Question: The picture describes a maze problem, where green is the starting position and red is the end point. Find the length of the shortest path.
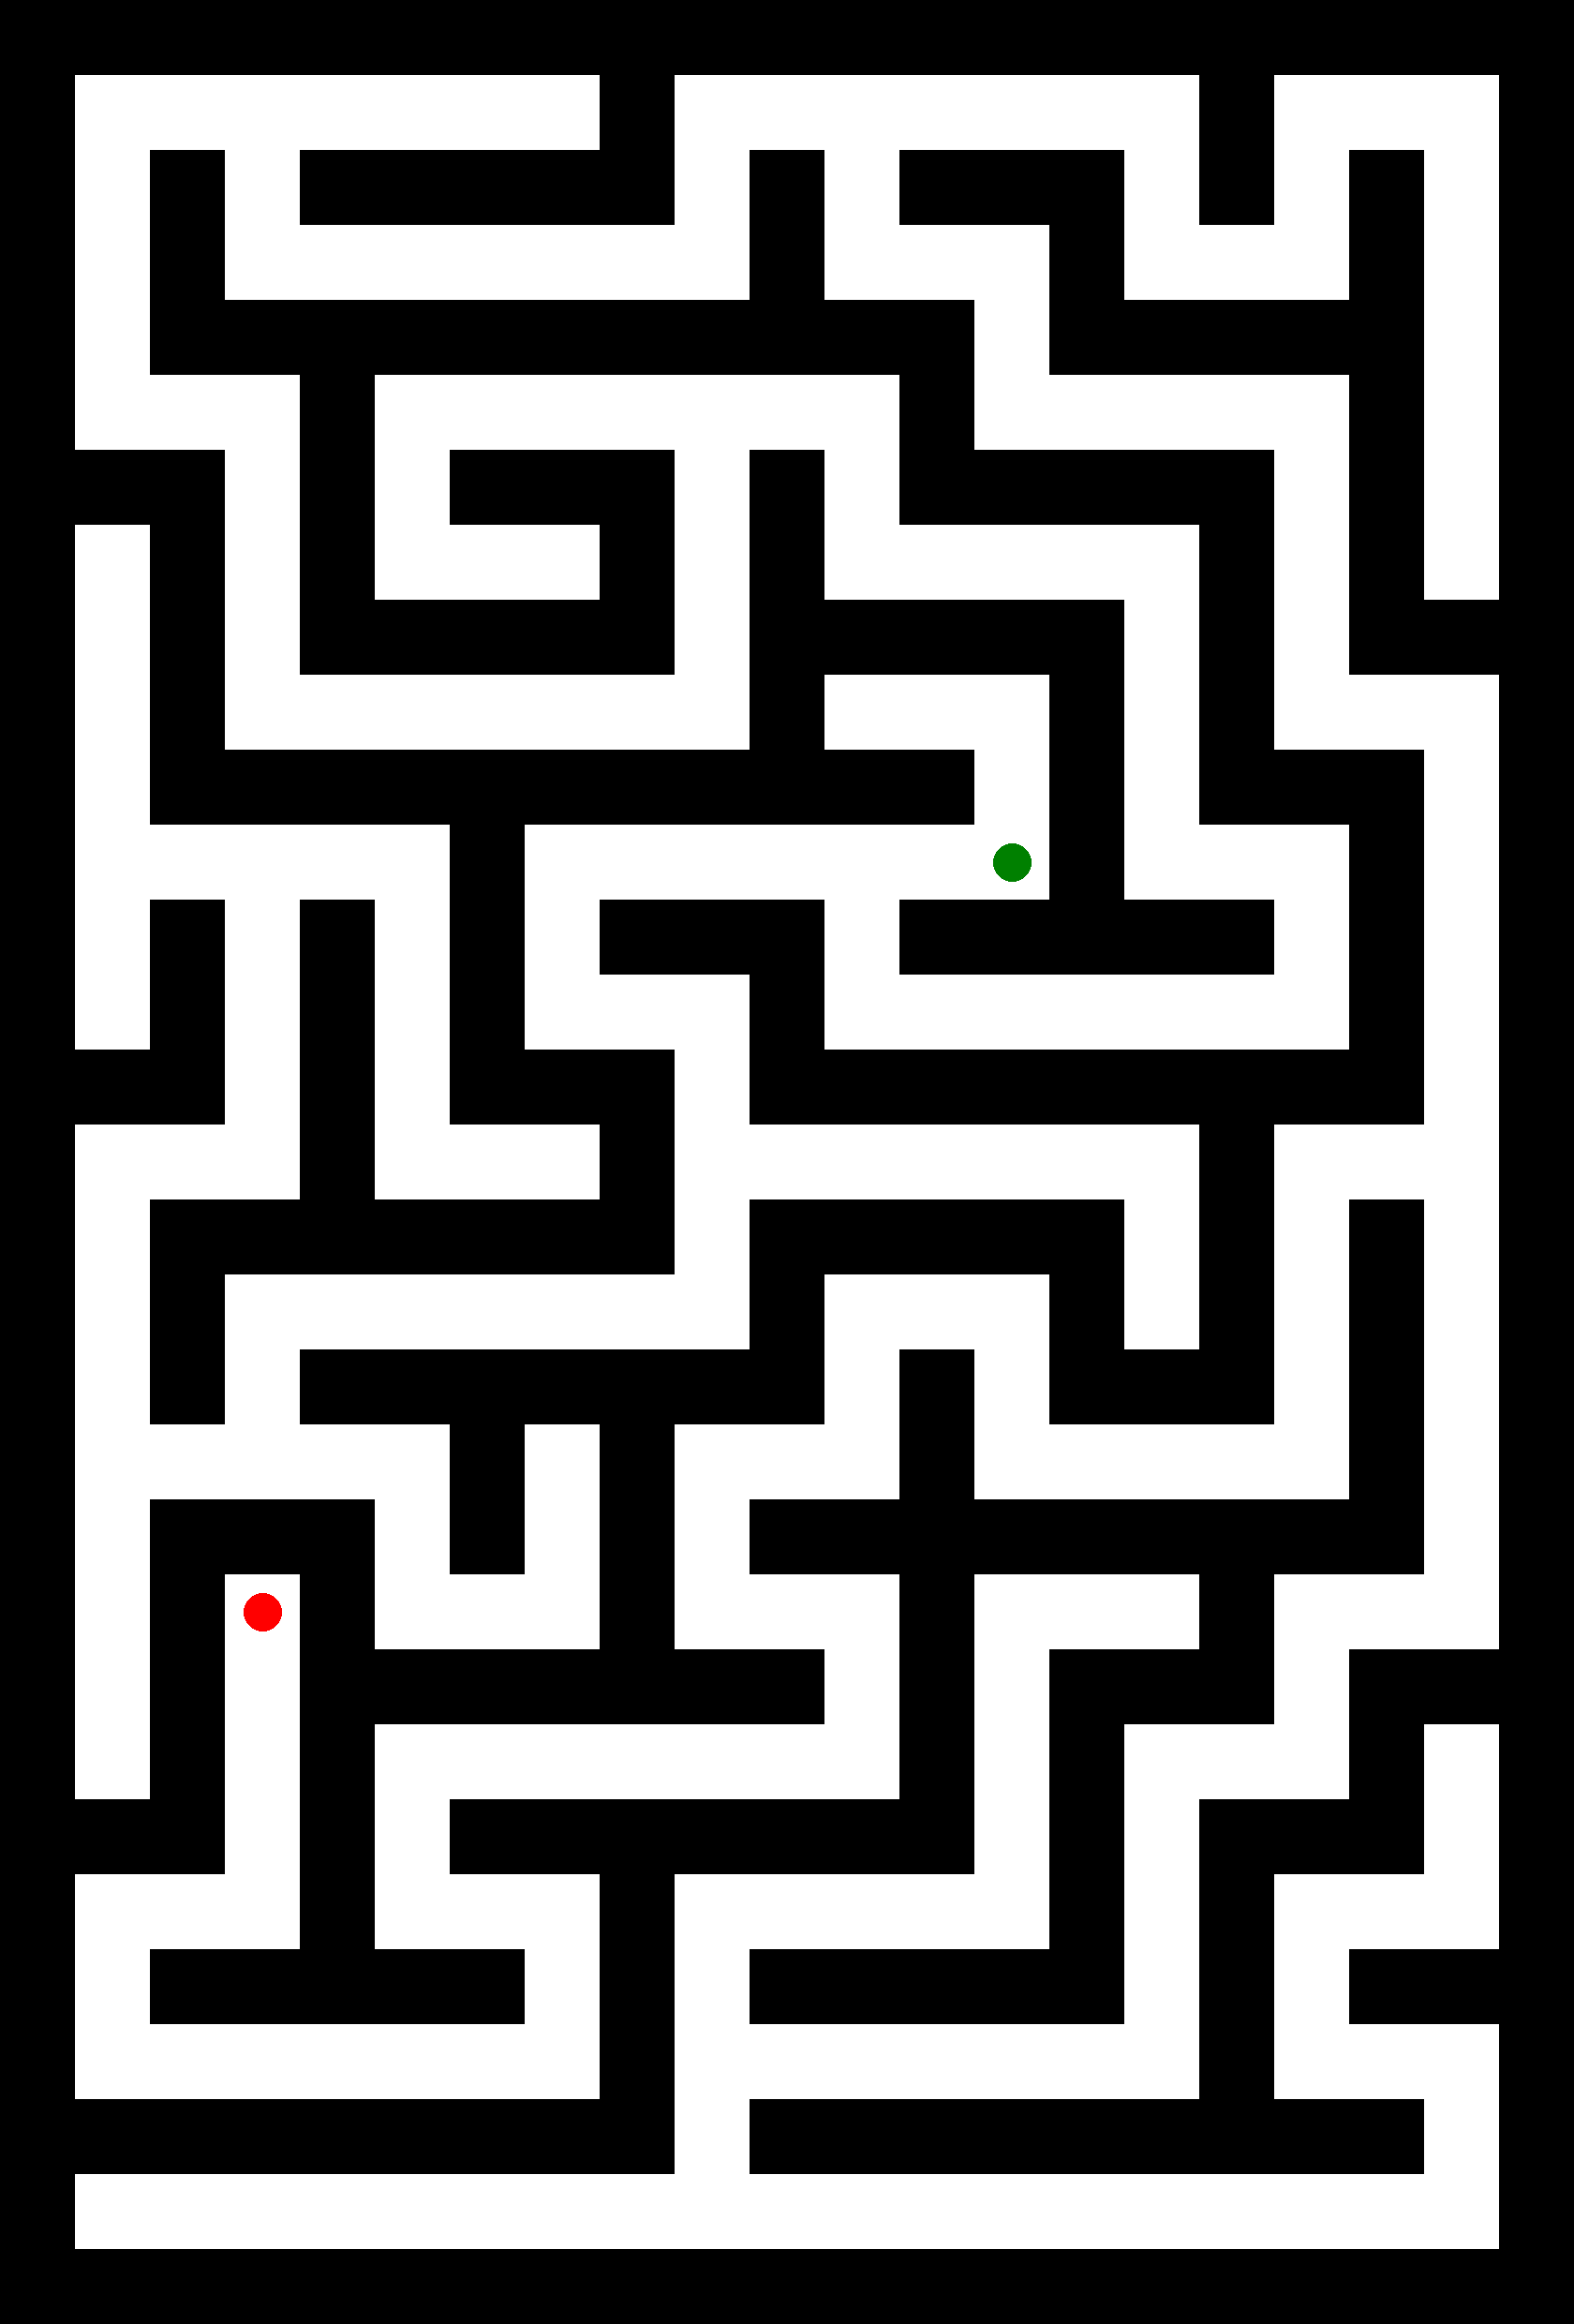
Answer: 132